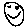
Label: smiley face